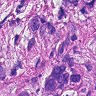
Metastatic tissue present: yes